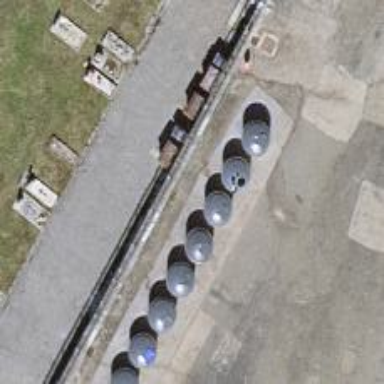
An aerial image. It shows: Recycling container at amenity designated for recycling.